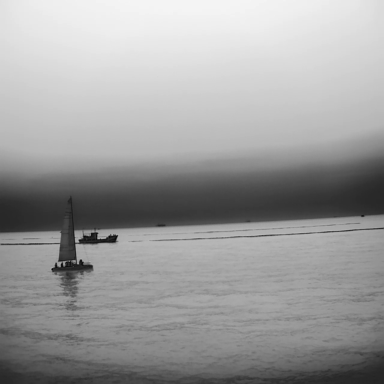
There are two objects shown in the infrared image, including a sailboat, and a bulk_carrier.